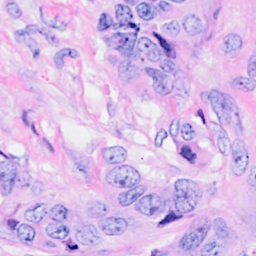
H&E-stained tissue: Breast